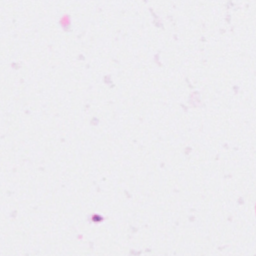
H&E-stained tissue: Breast